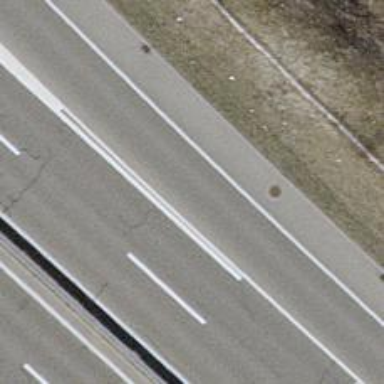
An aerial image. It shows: Asphalt motorway link.